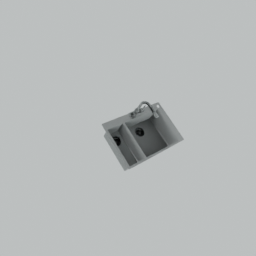
Label: appliances